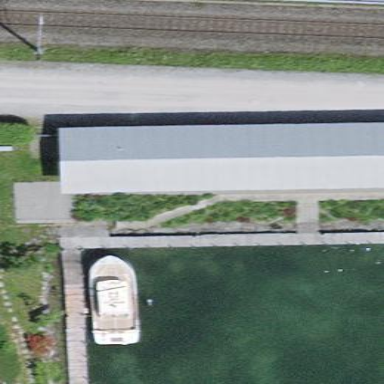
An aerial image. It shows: Man-made pier.